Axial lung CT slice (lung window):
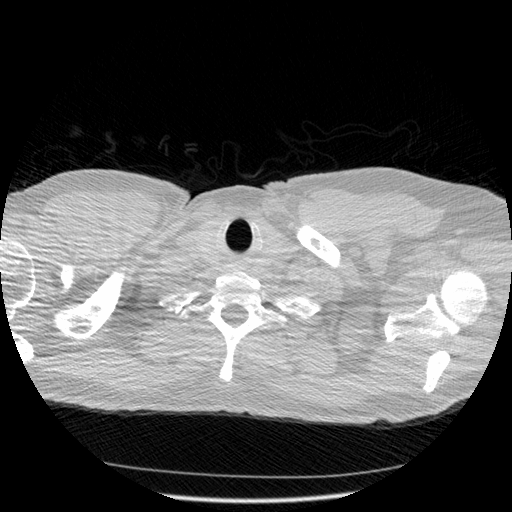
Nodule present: no